Field crop: tomato
Growth stage: 1
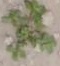
Species: portulaca